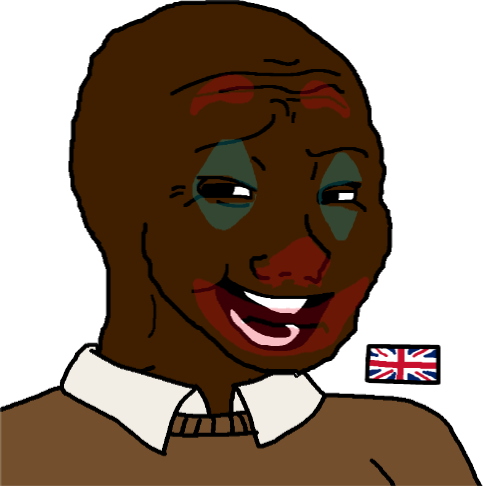
Label: 5_Blackjak